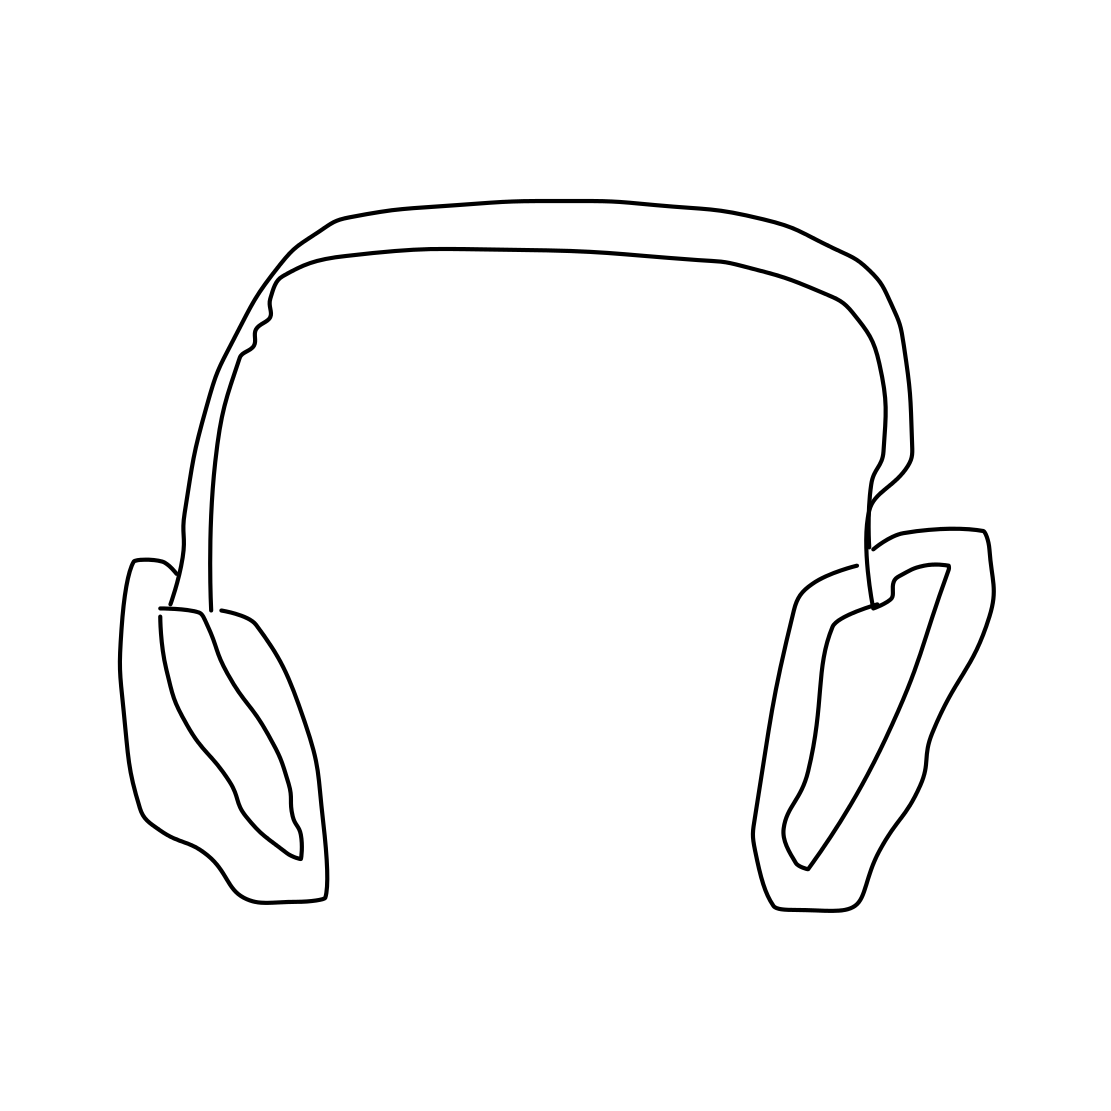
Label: head-phones